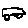
Label: car